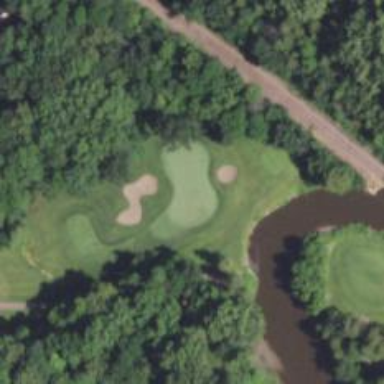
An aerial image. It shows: View of golf hole.